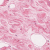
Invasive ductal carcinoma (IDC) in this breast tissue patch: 0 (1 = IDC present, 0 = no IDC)